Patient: sex M, age 37
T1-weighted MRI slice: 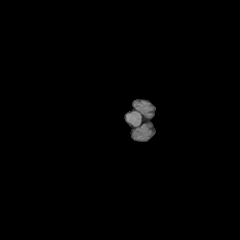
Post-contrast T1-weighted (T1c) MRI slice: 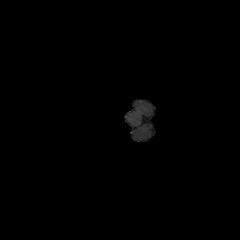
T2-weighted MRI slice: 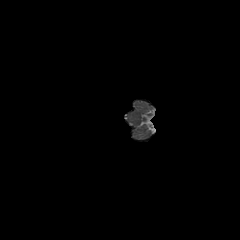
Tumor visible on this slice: no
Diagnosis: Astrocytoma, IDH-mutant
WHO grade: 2